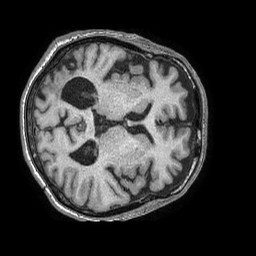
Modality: T1w
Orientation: axial
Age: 64
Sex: male
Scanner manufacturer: philips
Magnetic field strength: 1.5 T
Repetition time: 0.007491 s
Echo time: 0.0034 s